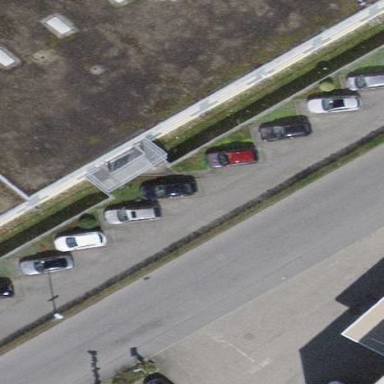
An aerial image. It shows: Parking area with surface.